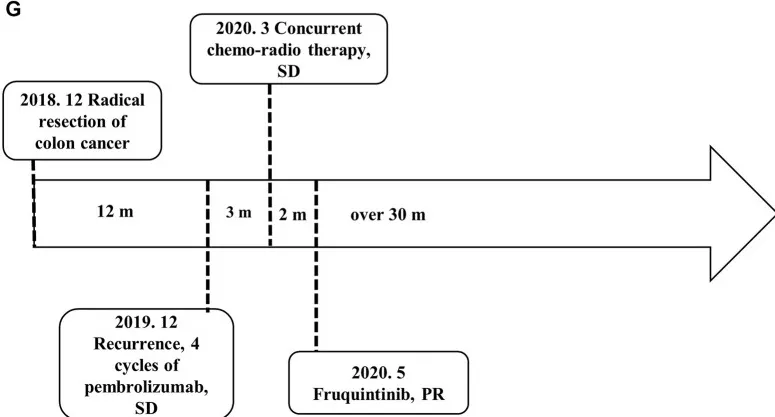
Imaging studies and the treatment time axis. Follow-up imaging of the abdominal mass. (G) The treatment time axis. SD, stable disease; PR, partial response.
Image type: chart (chart)